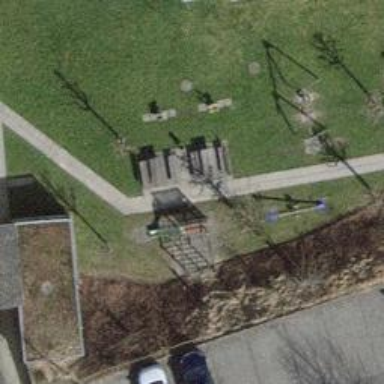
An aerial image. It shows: Playground area for leisure land.